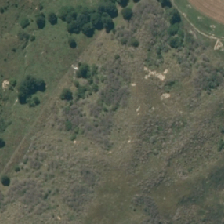
Land cover: manuka_kanuka